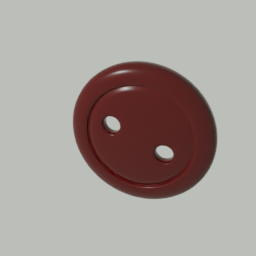
Label: people